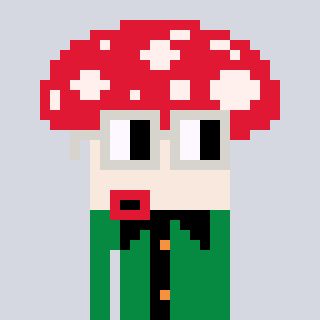
a pixel art character with square light gray glasses, a mushroom-shaped head and a green-colored body on a cool background